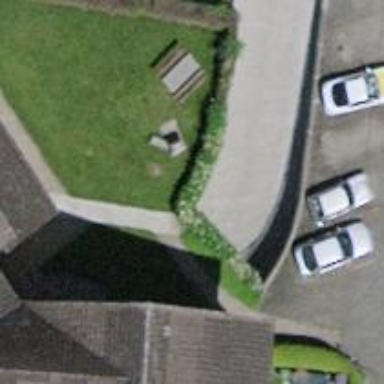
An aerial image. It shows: Parking entrance.